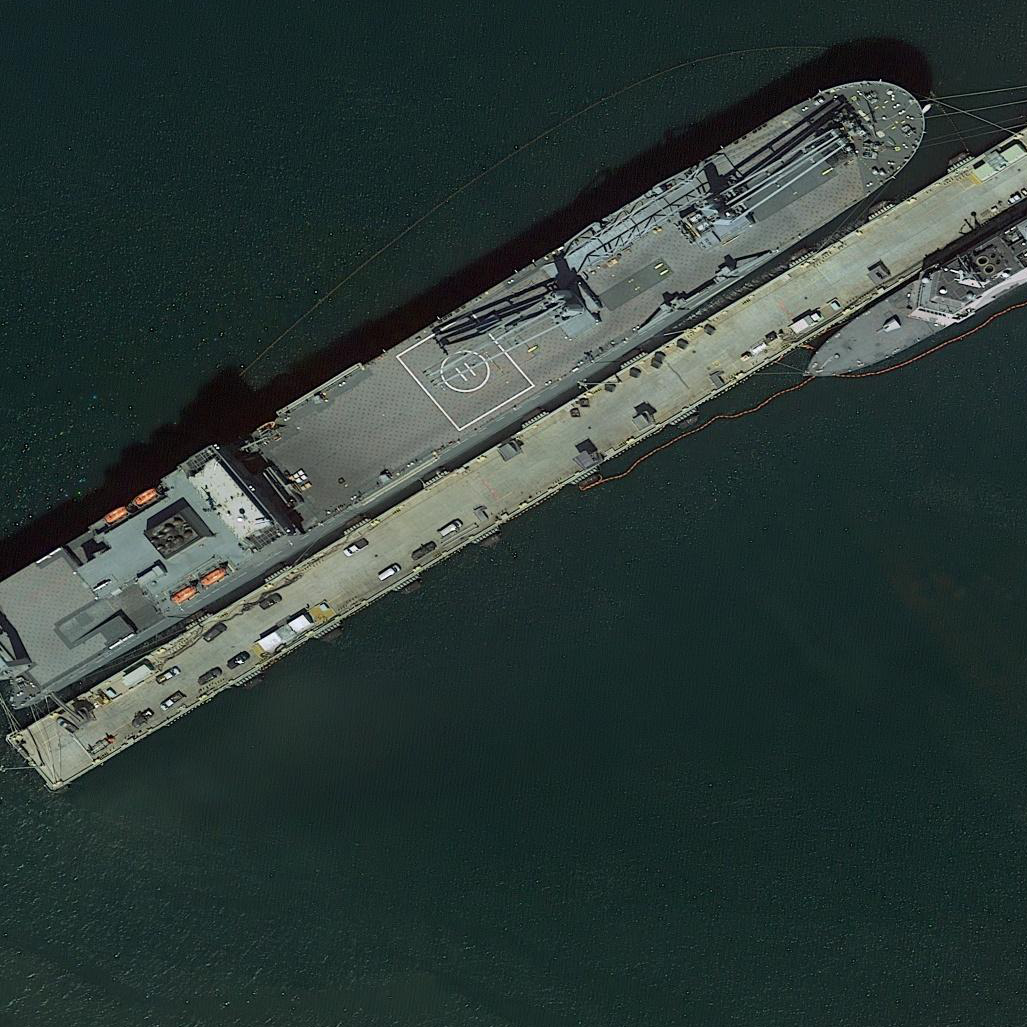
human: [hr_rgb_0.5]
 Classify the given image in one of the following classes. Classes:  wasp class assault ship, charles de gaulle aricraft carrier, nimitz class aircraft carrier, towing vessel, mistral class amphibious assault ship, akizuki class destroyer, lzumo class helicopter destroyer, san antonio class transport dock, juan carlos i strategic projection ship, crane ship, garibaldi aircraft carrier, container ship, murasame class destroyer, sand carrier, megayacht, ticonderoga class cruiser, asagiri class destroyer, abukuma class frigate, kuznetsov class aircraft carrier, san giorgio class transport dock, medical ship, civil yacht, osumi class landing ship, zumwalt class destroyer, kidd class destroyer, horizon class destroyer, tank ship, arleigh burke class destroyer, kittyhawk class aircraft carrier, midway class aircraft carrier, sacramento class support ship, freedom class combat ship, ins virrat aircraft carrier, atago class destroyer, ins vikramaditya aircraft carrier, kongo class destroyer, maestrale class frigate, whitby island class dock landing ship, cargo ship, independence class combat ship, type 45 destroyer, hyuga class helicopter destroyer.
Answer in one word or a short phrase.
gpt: Crane ship